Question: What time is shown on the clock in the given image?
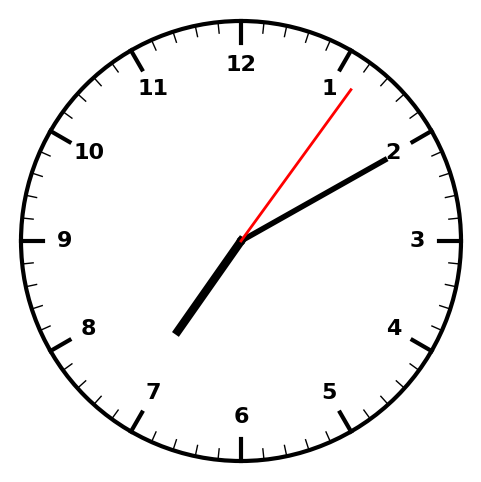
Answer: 07:10:06